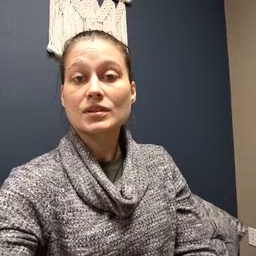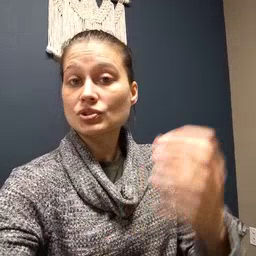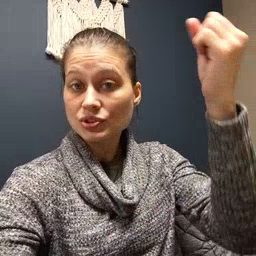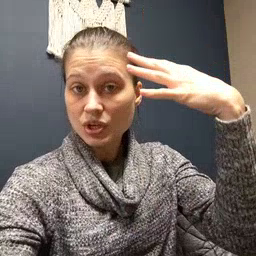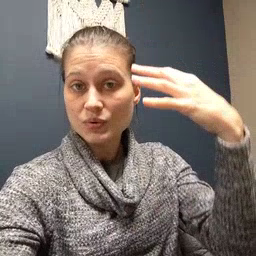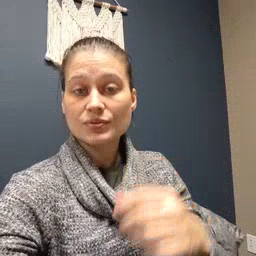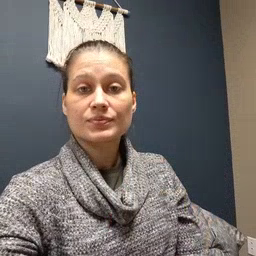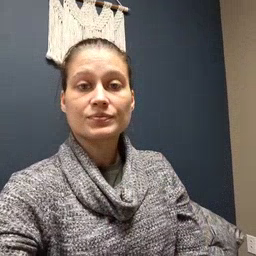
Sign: shower